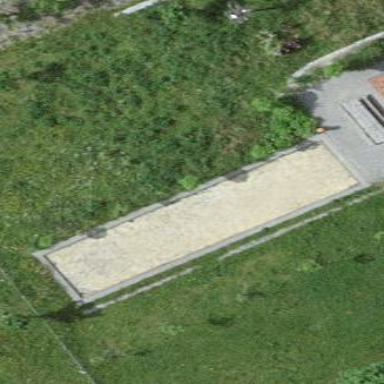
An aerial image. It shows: Boules sport pitch with sand surface.